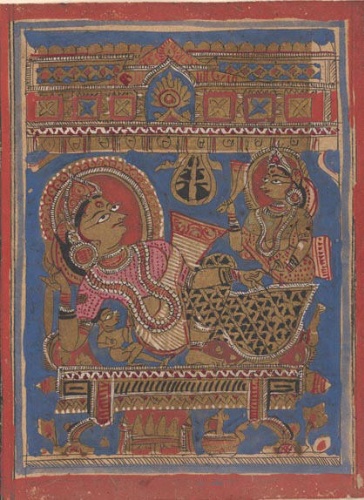
Date: 15th century
Object type: Folio
Classification: Paintings
Medium: Ink, opaque watercolor, and gold on paper
Culture: India (Gujarat)
Dimensions: 4 3/8 x 10 5/8 in. (11.1 x 27 cm)
Department: Asian Art
Credit line: Rogers Fund, 1955
Accession year: 1955
Repository: Metropolitan Museum of Art, New York, NY
Tags: Women